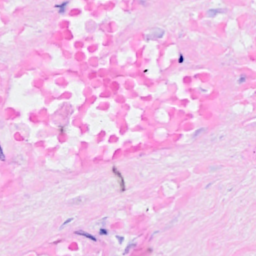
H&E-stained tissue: Breast